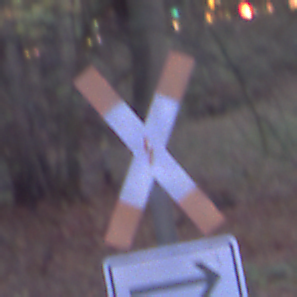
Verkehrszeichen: Andreaskreuz
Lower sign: RichtungsangabeDurchPfeile4
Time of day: Night
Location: Outdoor (Suburban)
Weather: PartlyCloudy
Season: NotSpecified
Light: Artificial